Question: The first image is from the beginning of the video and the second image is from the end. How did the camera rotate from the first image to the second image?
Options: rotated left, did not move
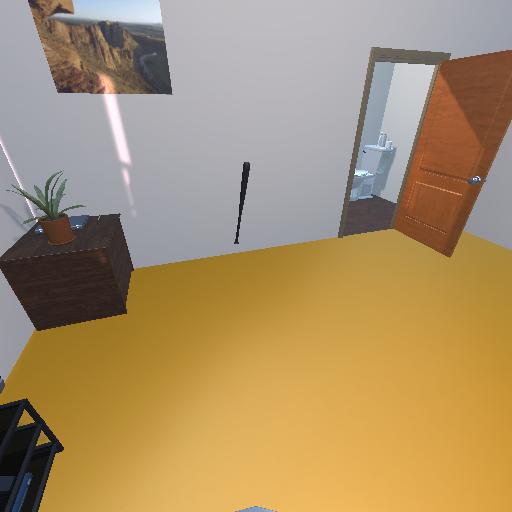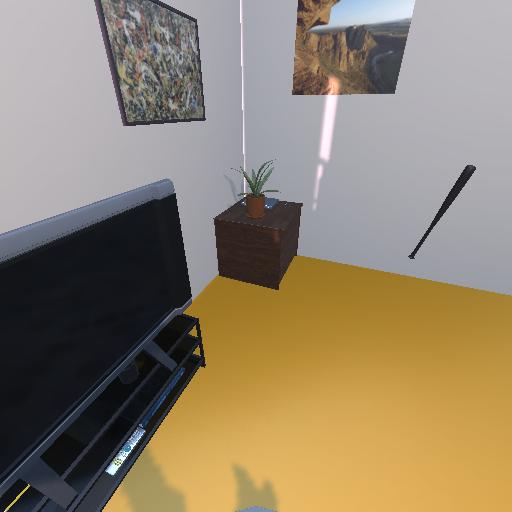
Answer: rotated left